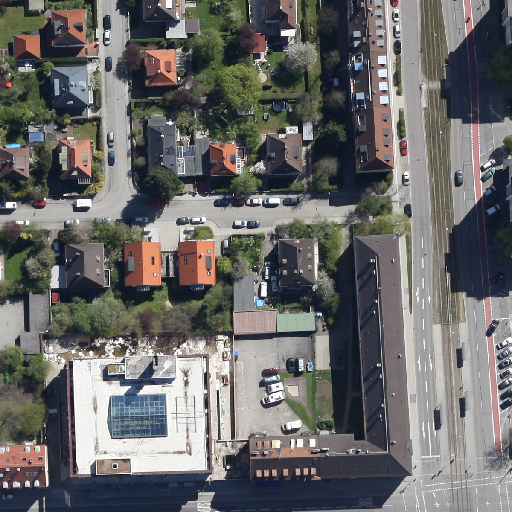
Referring expression: van in the parking area